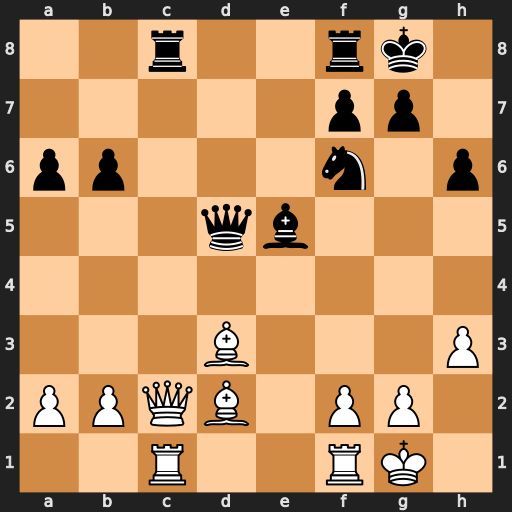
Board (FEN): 2r2rk1/5pp1/pp3n1p/3qb3/8/3B3P/PPQB1PP1/2R2RK1
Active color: w
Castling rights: -
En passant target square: -
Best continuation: Qxc8 Qxd3 Qc2